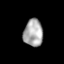
Tissue: lung
Cell type: T cells
Senescence score: 0.1535
Nuclear area (px): 514
Mean DAPI intensity: 169.737